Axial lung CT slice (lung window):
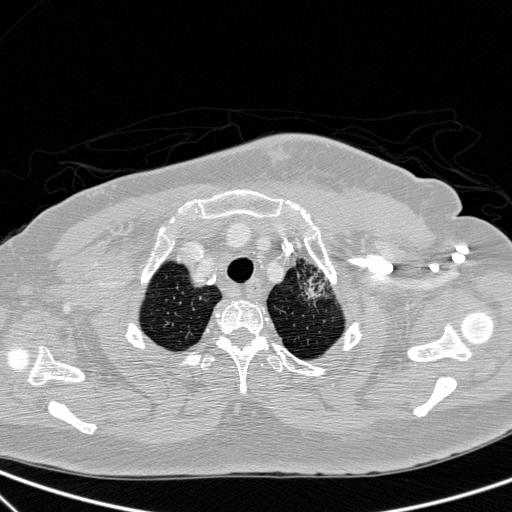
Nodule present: no